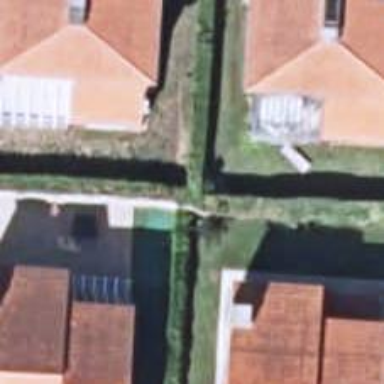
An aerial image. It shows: Fence.